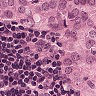
Metastatic tissue present: yes